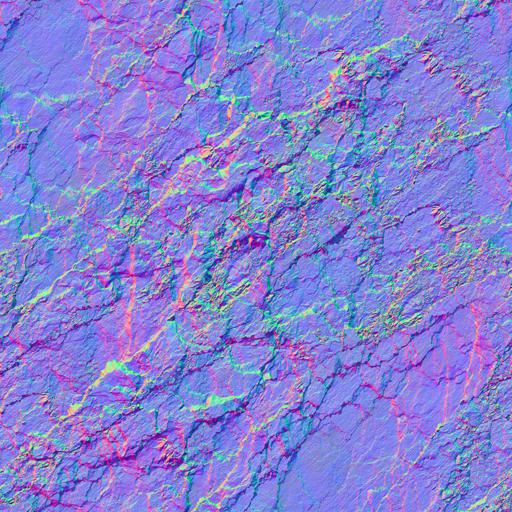
cliff grey rock stone wall